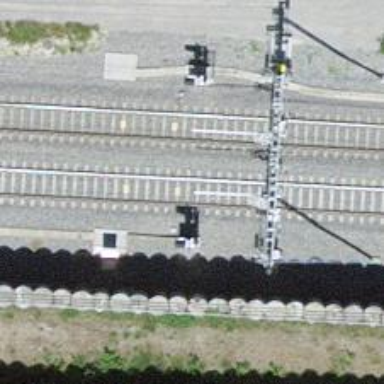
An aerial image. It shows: Railway signal.